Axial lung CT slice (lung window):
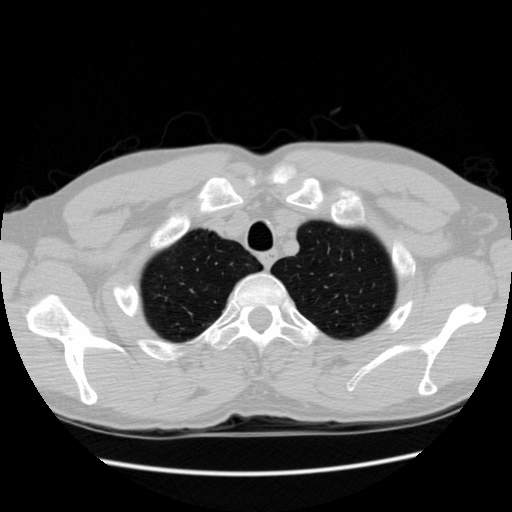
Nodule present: no